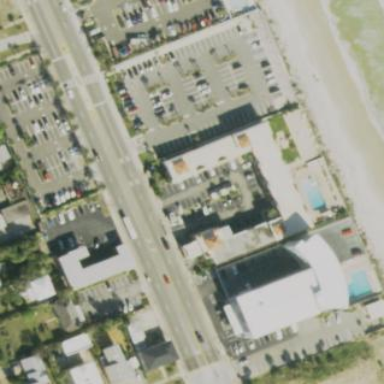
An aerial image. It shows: Hotel building.